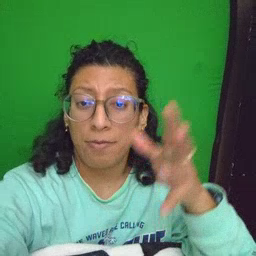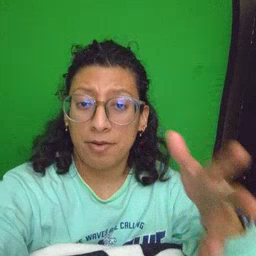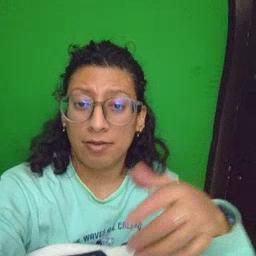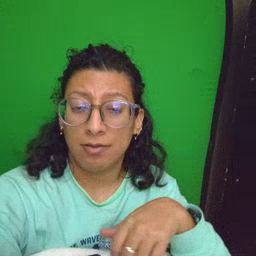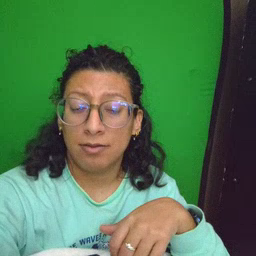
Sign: grandma